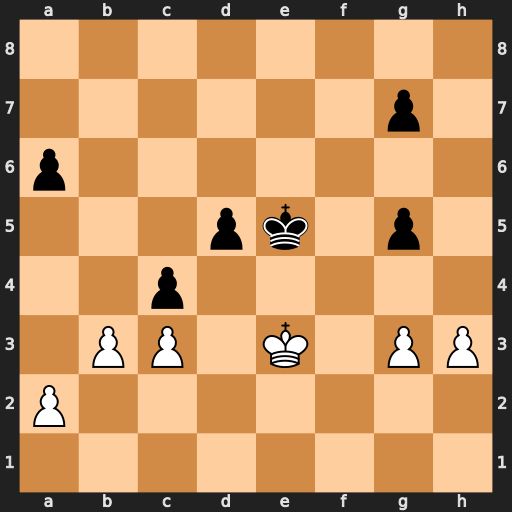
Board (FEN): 8/6p1/p7/3pk1p1/2p5/1PP1K1PP/P7/8
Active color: w
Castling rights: -
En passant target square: -
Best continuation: b4 d4+ cxd4+